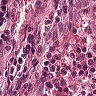
Metastatic tissue present: no